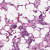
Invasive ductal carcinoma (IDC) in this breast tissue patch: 1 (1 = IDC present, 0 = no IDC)